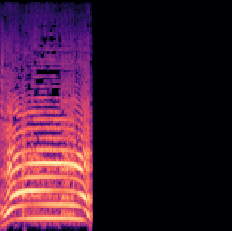
Sound class: Cow